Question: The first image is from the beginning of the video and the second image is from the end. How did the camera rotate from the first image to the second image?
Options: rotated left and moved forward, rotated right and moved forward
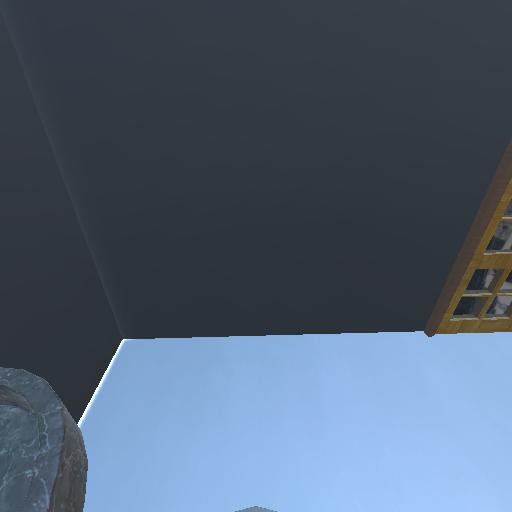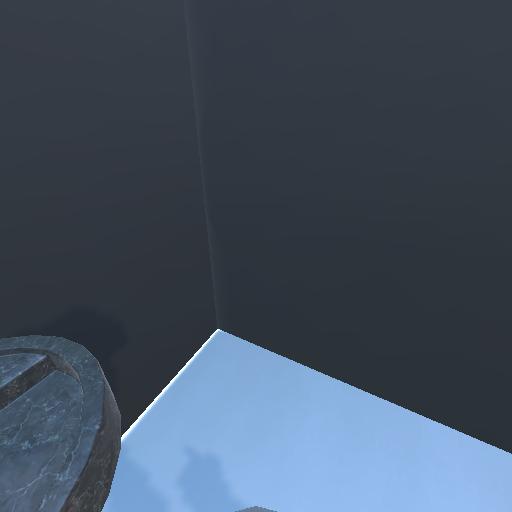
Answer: rotated left and moved forward